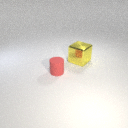
large yellow metal cube behind small red rubber cylinder